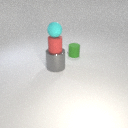
small green rubber cylinder to the right of large gray metal cylinder